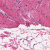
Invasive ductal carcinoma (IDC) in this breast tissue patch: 0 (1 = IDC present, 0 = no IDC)